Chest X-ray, AP view. Patient: 38 years old, sex M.
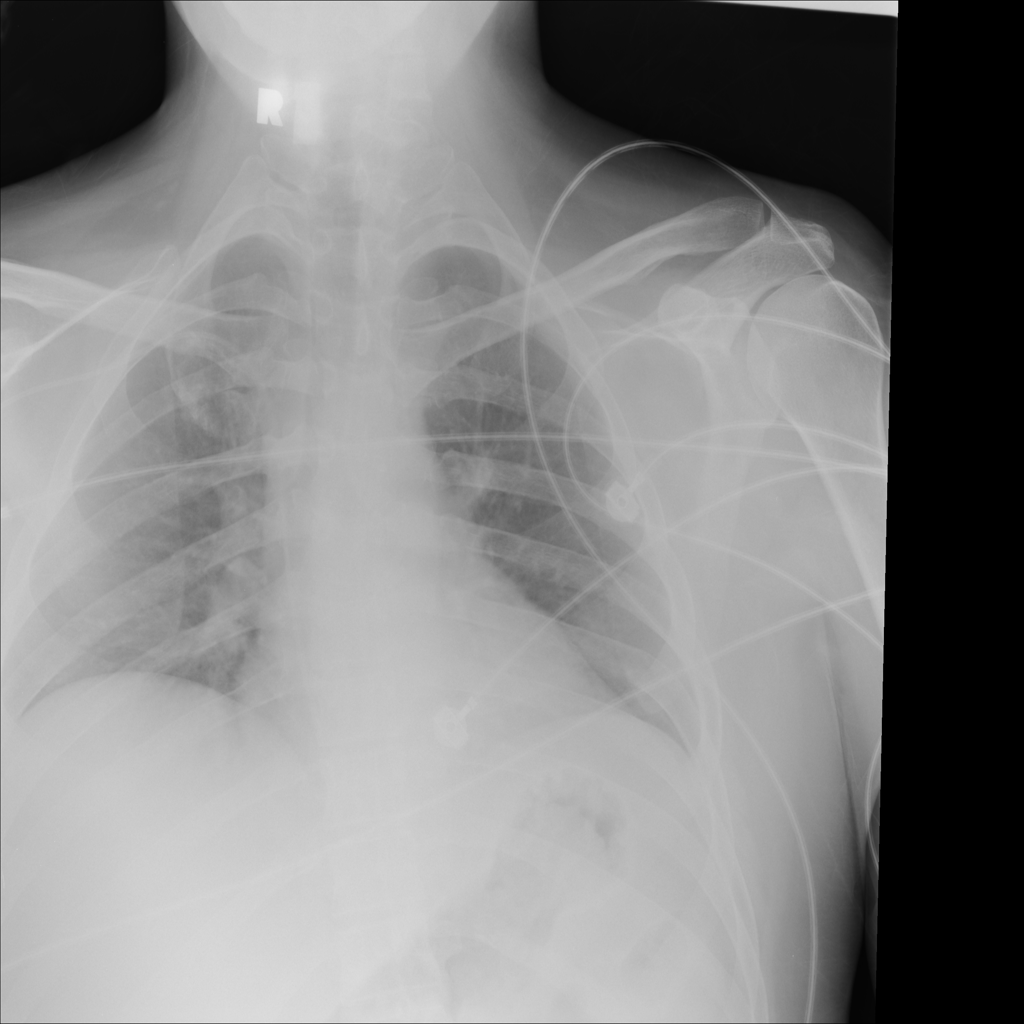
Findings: No Finding